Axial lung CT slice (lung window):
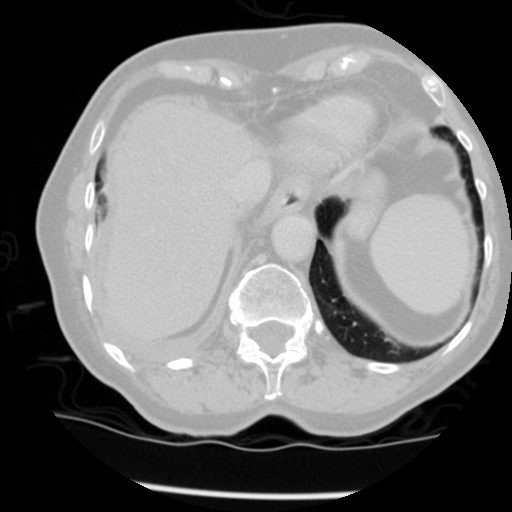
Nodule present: no